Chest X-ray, AP view. Patient: 18 years old, sex F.
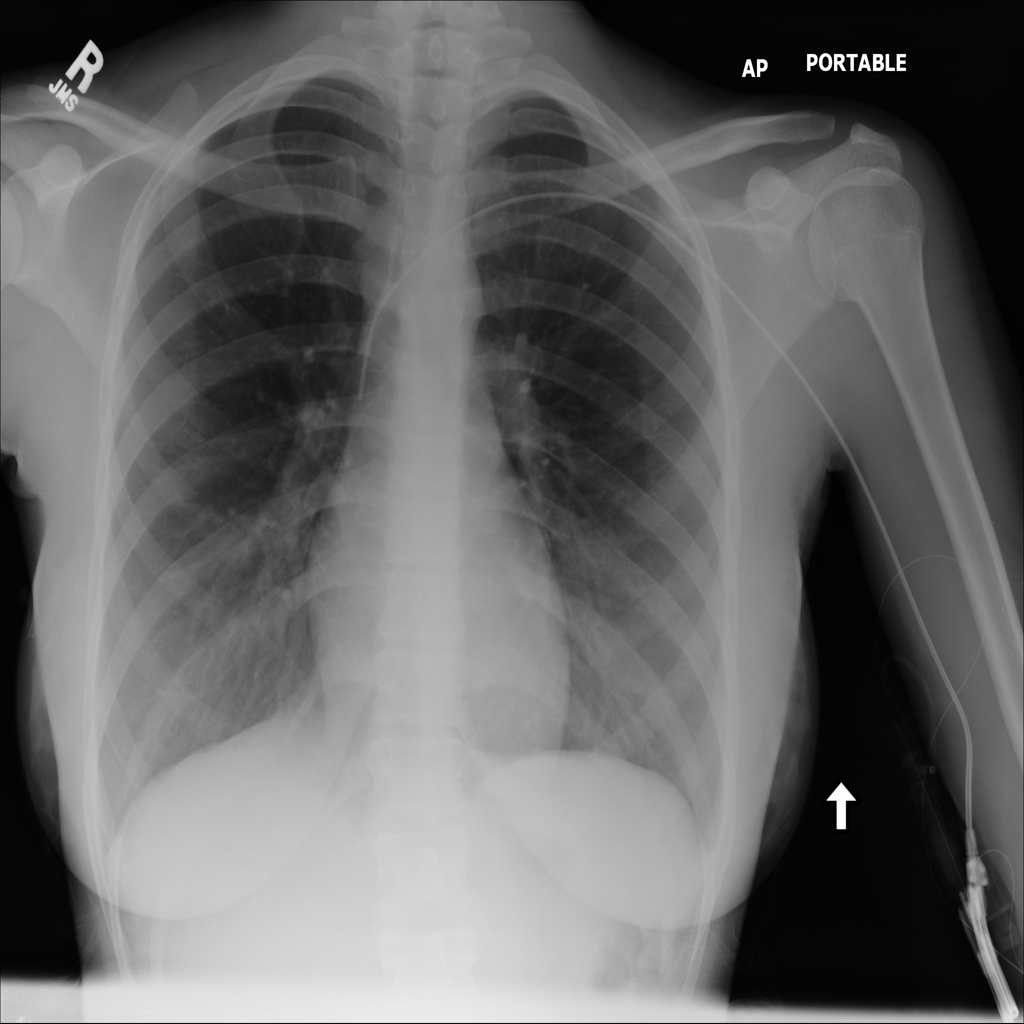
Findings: No Finding